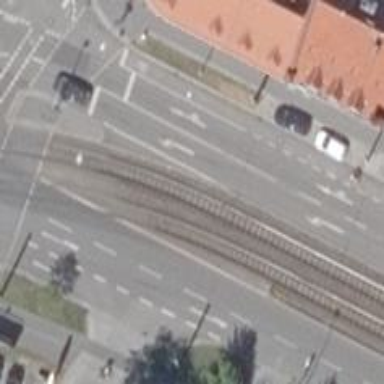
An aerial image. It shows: Railway signal.